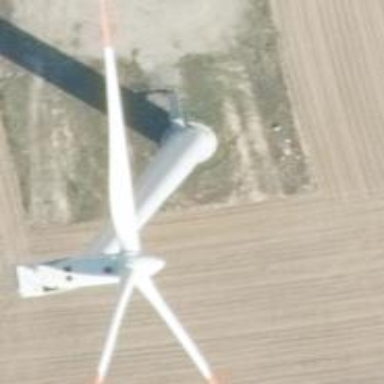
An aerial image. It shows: Wind turbine generator made by Vestas. The generator utilizes wind as its power source and belongs to the horizontal axis type.